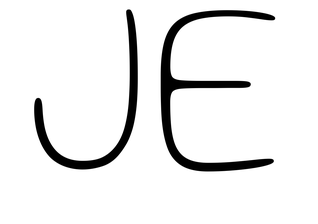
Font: Gluten_Thin